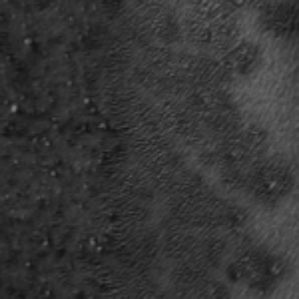
Label: frost